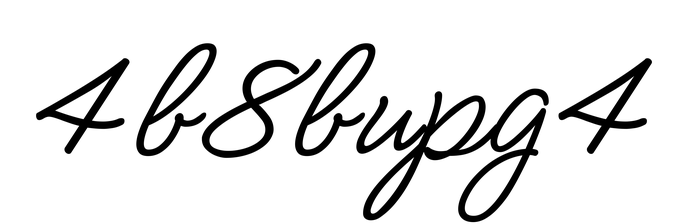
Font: MeowScript-Regular